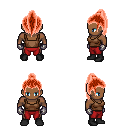
a pixel art fantasy rpg character, male body template, human, dark skin, brown pirate shirt, red pants, red long topknot hairstyle, metal gloves, black shoes, four views (front, back, left, right), 2x2 character sprite sheet, small pixel art, hard edges, no anti-aliasing